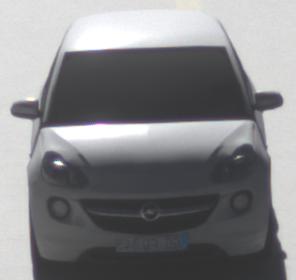
Make: Opel
Model: ADAM 1.2
Detailed model: ADAM
Model produced from: 2013/01
Model produced until: 2014/11
Doors: 3
Color: white
Road condition: dry road
Daytime: morning or afternoon
Contrast: high contrast